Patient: sex M, age 73
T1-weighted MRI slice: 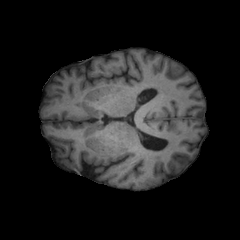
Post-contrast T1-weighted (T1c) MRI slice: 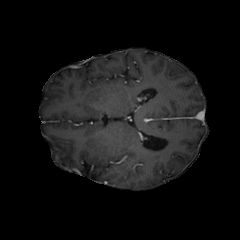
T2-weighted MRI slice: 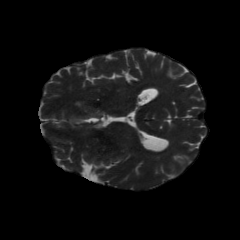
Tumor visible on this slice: no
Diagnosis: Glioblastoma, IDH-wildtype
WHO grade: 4